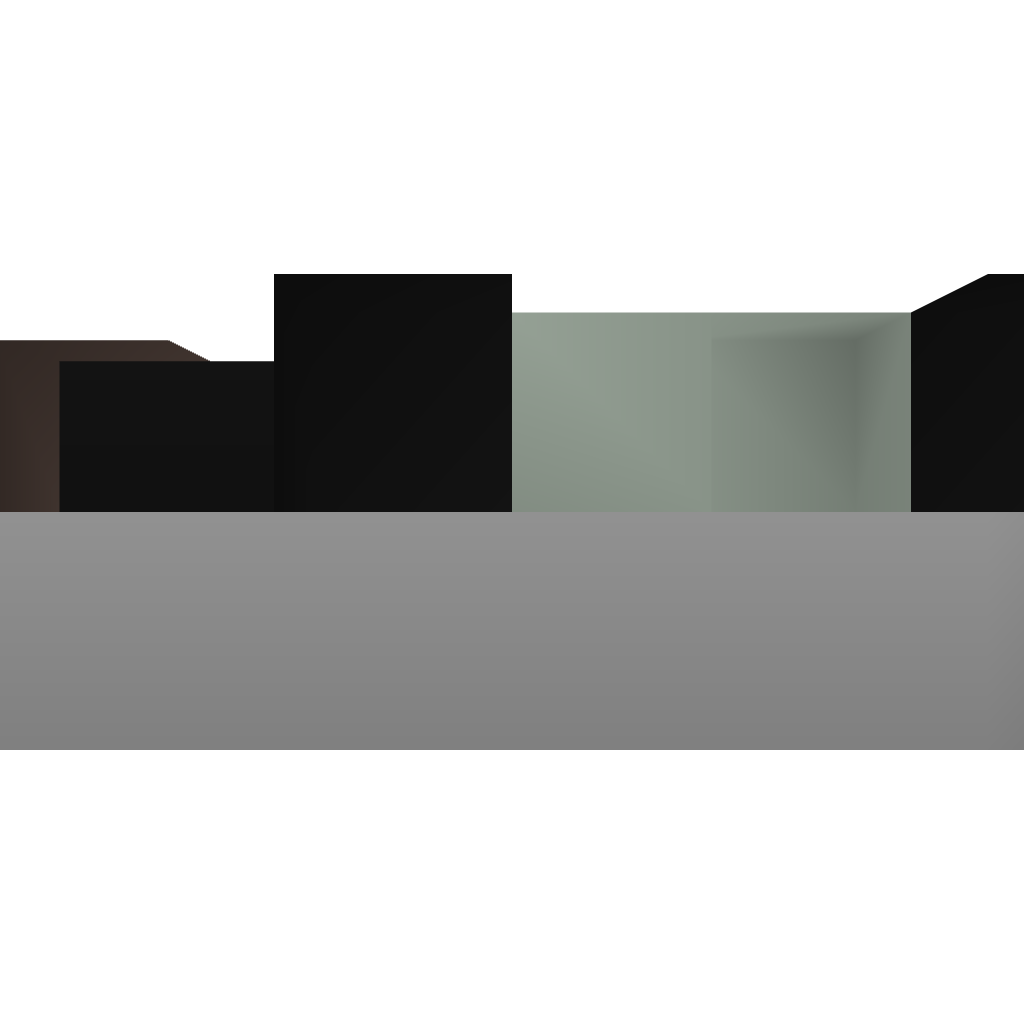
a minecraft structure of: Stack sequencer base cell